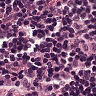
Metastatic tissue present: no